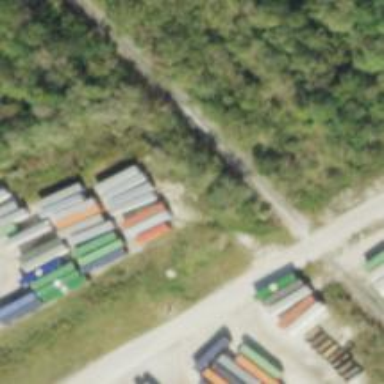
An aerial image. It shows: Railway spur service.